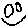
Label: smiley face